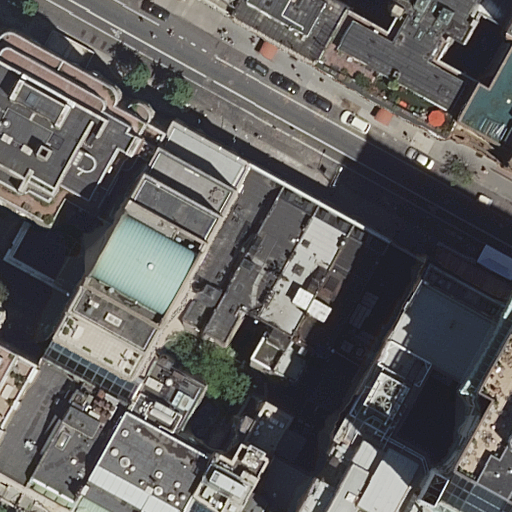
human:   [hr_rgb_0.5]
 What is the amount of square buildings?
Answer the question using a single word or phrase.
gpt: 0

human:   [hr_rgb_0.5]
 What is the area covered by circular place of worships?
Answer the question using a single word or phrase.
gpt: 0m2

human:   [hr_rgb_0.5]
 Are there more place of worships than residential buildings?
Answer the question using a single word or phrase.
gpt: no

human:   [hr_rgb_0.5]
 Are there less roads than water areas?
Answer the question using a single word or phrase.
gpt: no

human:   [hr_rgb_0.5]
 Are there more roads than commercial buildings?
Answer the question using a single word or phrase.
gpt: yes

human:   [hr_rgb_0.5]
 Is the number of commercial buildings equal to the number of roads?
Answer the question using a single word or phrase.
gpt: no

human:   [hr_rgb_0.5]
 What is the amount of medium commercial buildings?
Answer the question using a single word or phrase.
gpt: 0

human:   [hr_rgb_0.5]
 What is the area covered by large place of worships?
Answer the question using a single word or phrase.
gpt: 0m2

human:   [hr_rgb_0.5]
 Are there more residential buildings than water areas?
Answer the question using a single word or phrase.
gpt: yes

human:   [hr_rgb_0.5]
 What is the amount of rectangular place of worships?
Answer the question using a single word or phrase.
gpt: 1

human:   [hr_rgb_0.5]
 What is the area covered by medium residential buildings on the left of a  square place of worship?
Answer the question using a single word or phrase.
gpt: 0m2

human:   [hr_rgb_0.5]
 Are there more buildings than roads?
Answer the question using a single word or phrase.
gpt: yes

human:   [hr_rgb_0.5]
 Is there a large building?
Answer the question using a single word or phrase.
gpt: yes

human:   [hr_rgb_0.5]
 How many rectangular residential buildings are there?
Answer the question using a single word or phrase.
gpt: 6

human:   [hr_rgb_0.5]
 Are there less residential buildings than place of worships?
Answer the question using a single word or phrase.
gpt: no

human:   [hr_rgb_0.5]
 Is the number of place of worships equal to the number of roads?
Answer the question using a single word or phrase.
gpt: yes

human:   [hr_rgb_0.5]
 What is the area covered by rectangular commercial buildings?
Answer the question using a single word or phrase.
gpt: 0m2

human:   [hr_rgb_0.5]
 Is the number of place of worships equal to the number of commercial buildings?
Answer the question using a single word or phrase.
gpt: no

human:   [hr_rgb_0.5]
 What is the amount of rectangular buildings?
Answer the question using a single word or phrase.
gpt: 7

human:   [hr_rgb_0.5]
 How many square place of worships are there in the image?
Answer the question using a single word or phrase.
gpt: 0

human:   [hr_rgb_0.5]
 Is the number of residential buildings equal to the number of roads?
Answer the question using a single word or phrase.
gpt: no

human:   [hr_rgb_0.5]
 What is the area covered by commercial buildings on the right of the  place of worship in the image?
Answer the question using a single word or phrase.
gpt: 0m2

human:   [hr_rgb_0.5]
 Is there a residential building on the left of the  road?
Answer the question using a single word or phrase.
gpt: yes

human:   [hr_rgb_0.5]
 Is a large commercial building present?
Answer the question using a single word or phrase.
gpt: no

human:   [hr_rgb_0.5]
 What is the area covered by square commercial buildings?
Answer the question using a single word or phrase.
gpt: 0m2

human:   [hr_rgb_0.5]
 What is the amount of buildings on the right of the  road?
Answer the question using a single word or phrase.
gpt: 4

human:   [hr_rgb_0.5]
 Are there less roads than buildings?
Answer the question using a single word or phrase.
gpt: yes

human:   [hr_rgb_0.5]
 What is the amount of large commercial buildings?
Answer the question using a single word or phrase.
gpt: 0

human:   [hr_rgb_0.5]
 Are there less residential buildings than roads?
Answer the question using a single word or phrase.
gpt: no

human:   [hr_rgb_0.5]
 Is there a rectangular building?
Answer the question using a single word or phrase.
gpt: yes

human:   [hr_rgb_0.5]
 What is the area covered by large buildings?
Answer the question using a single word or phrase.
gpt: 3566m2

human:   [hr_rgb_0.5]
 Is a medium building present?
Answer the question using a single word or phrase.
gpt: yes

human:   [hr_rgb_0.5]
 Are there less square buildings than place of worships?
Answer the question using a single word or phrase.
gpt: yes

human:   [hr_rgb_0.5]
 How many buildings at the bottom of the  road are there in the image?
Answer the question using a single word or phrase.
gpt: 14

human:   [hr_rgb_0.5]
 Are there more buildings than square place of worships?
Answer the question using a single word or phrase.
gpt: yes

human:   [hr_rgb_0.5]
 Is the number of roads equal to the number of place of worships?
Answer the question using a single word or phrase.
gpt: yes